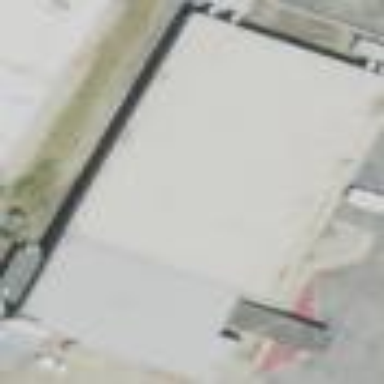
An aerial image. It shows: Commercial building serving as events venue.